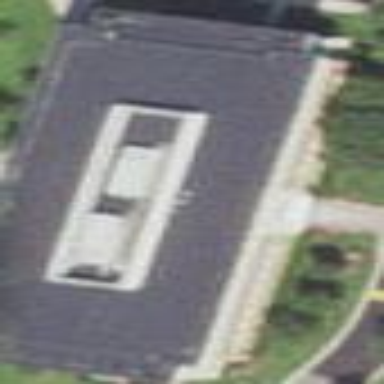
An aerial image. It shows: Commercial building.